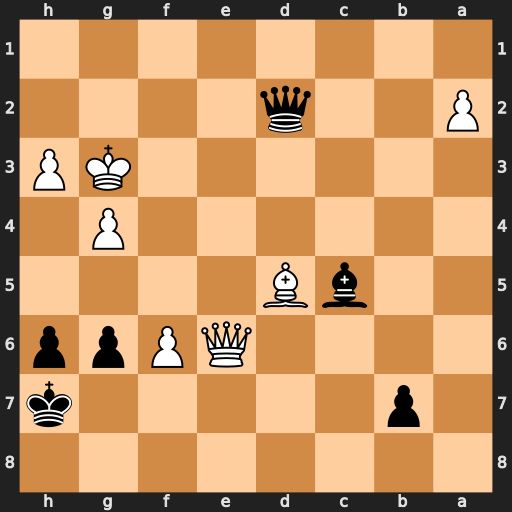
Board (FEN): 8/1p5k/4QPpp/2bB4/6P1/6KP/P2q4/8
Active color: b
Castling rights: -
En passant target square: -
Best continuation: Qf2#